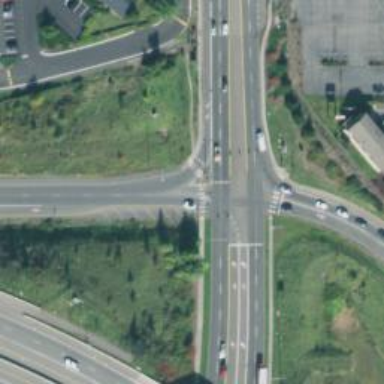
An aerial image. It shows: Secondary link road.